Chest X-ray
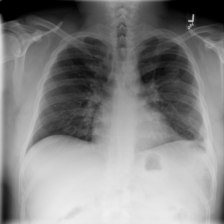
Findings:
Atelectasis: negative
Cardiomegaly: negative
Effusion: negative
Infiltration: negative
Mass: negative
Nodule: negative
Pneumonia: negative
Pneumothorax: negative
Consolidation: negative
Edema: negative
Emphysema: negative
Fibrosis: negative
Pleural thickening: negative
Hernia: negative